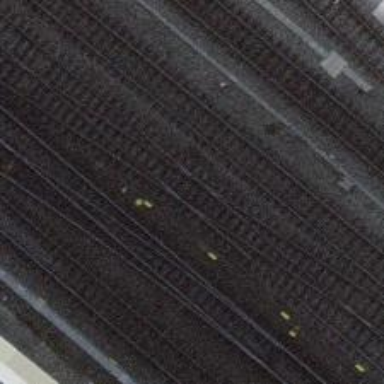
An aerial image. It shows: Rail siding with electrified contact lines for trains.